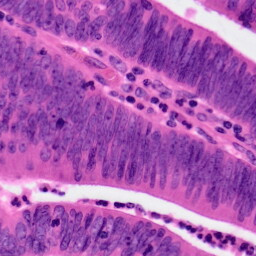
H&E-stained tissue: Colon